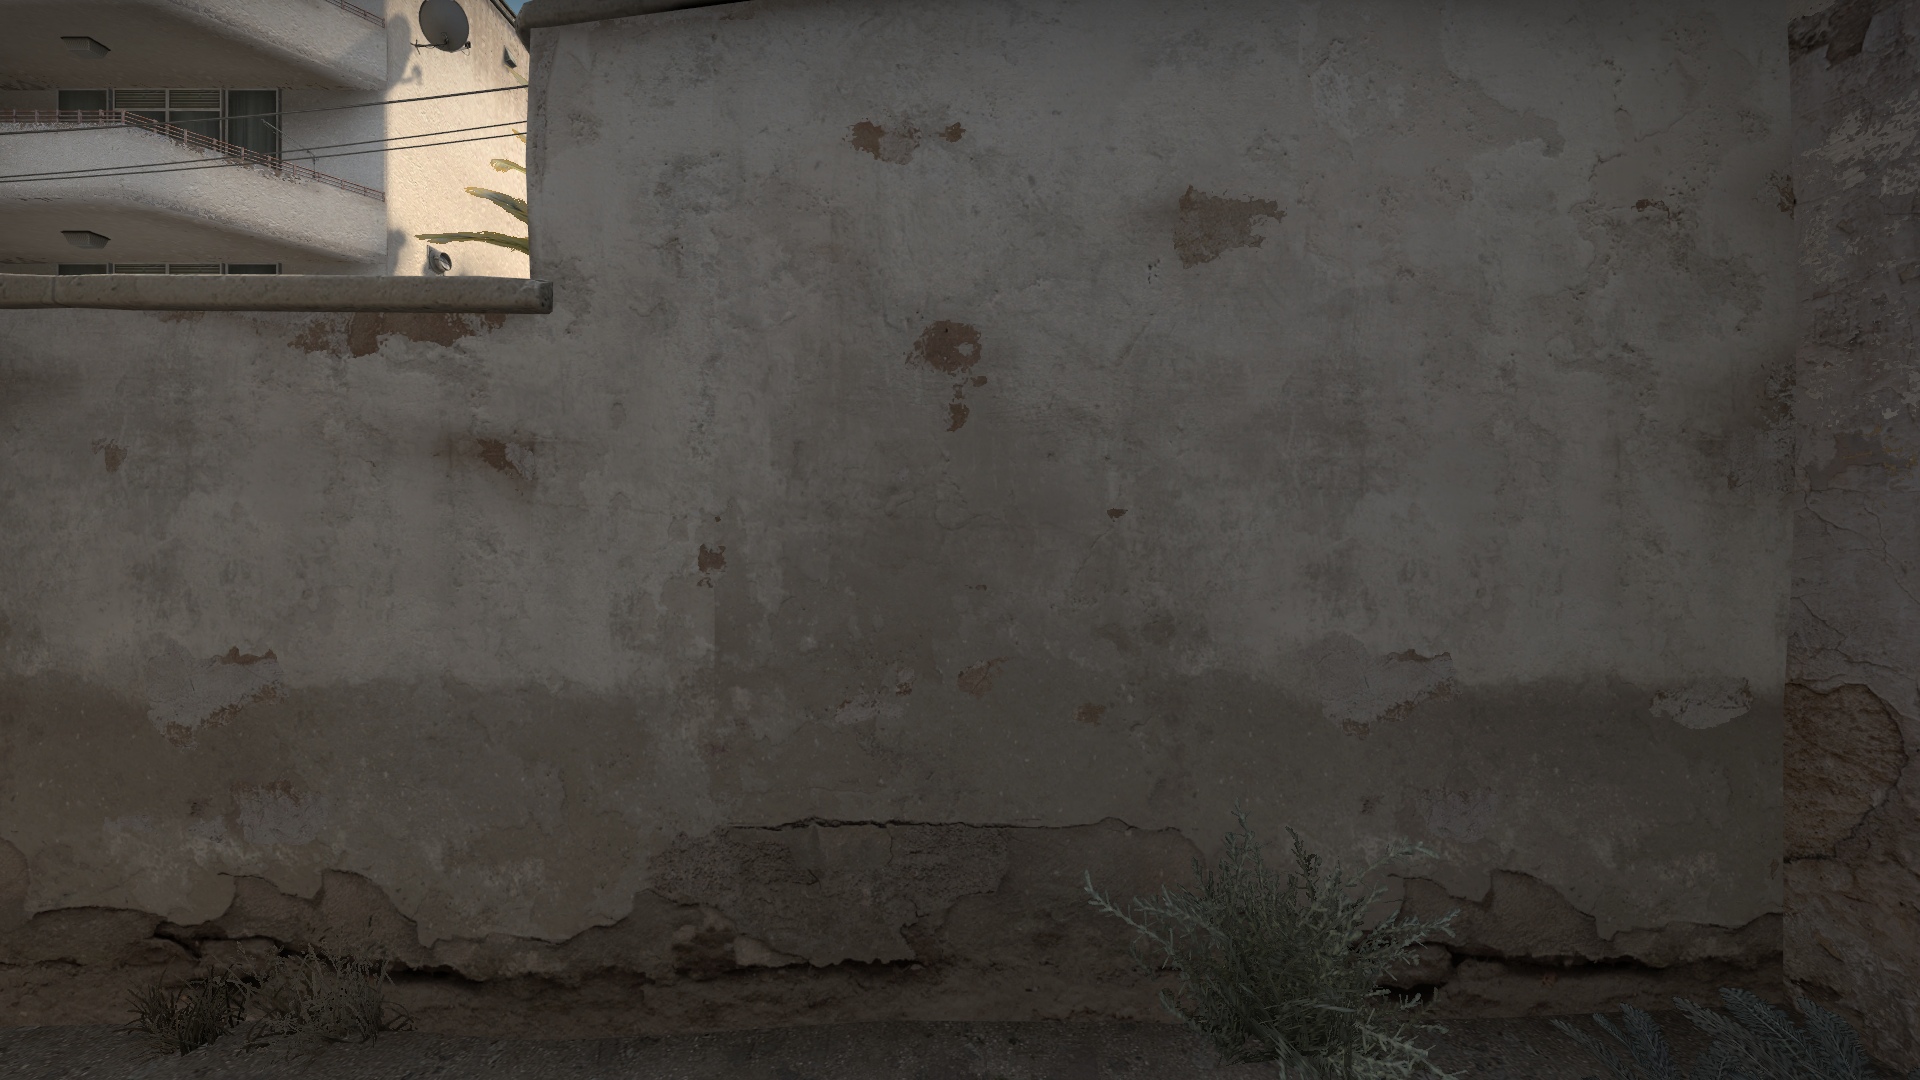
Map: de_dust2